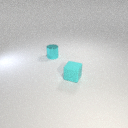
small cyan metal cylinder to the left of small cyan rubber cube